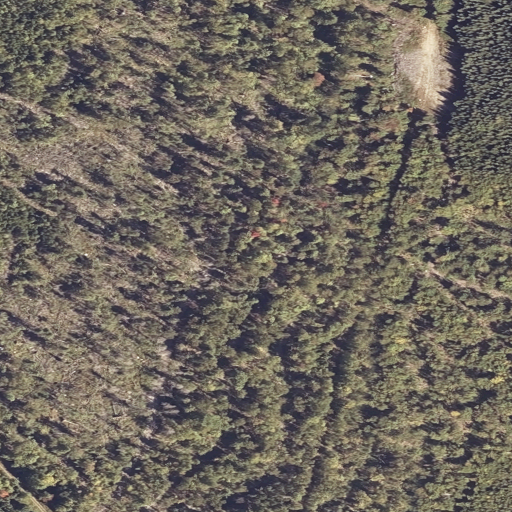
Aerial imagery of ridge(s) in Maine named Middle Branch Ridge containing mixed forest, grassland, deciduous forest, evergreen forest, pasture, and shrub